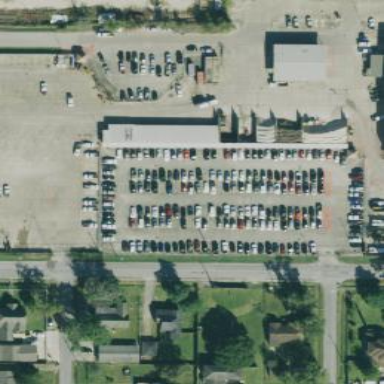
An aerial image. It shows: Parking area with surface.